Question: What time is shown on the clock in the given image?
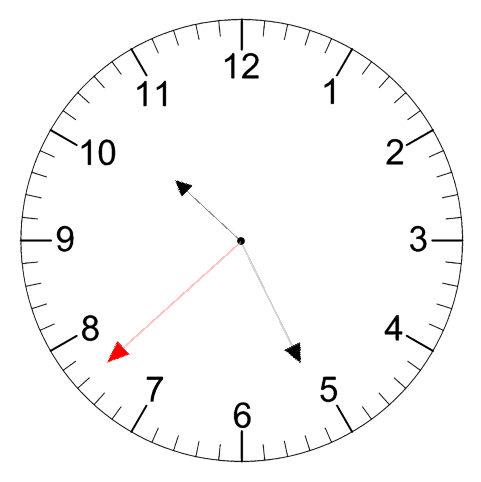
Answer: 10:25:38